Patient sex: F
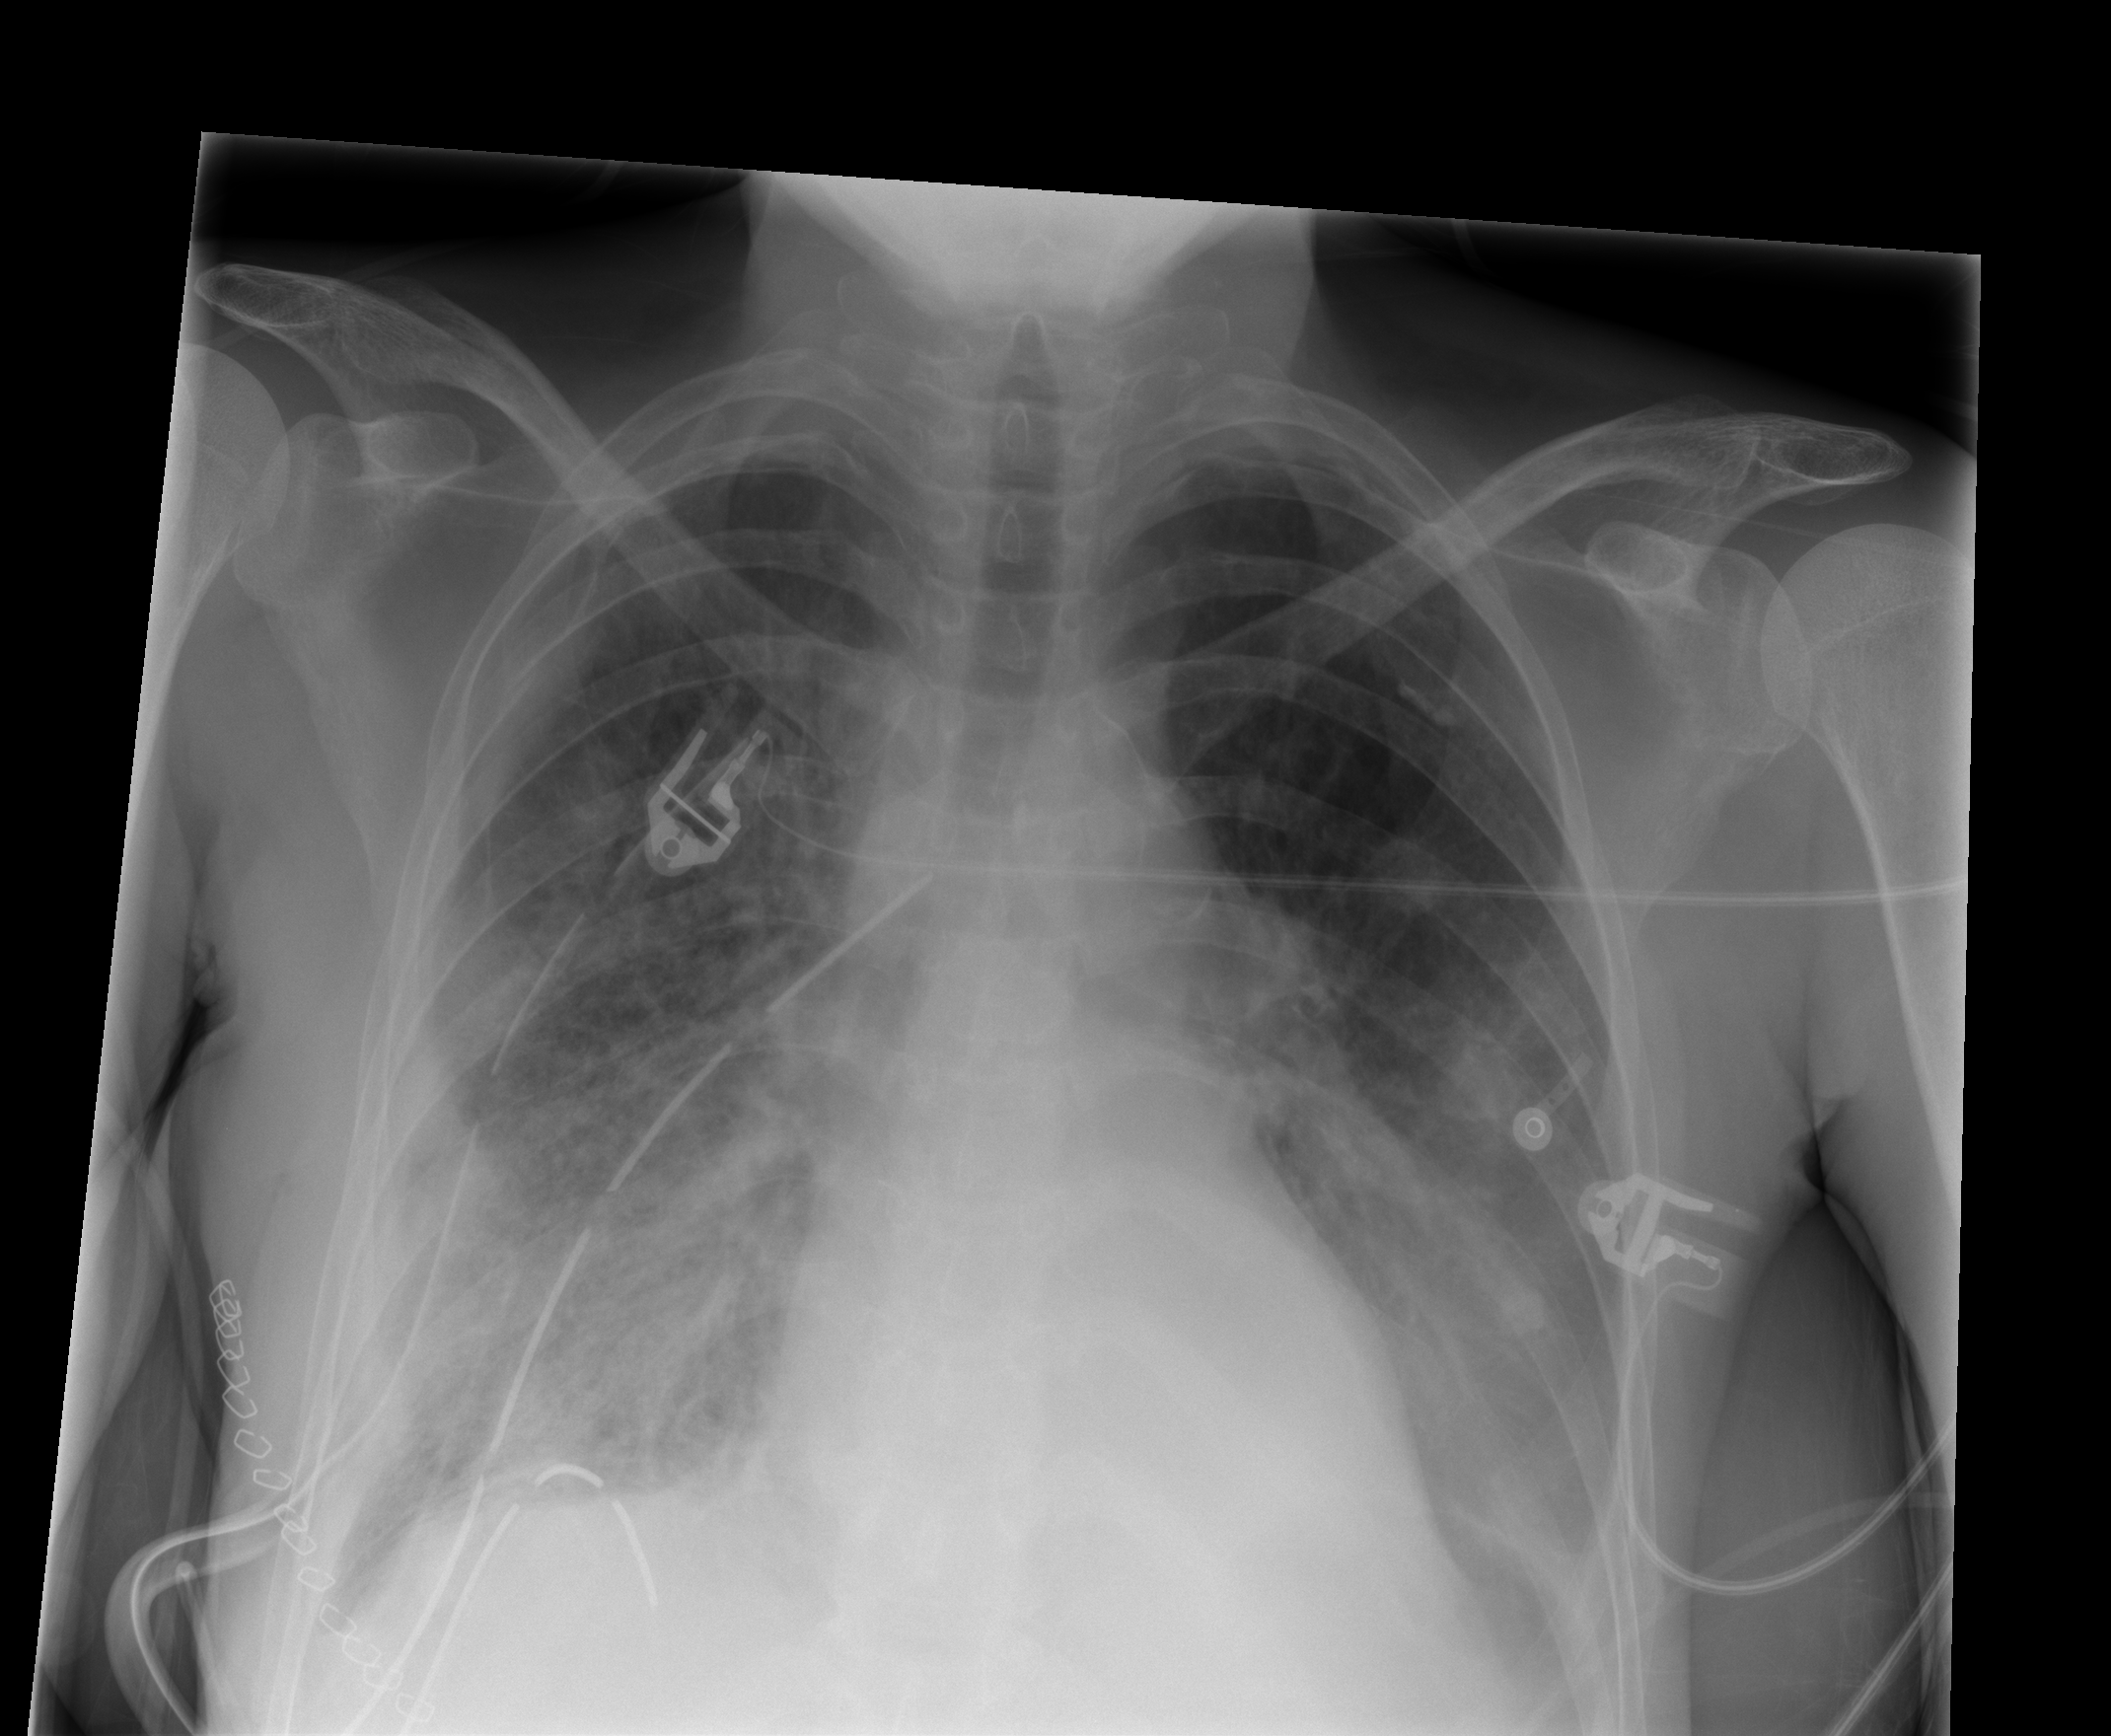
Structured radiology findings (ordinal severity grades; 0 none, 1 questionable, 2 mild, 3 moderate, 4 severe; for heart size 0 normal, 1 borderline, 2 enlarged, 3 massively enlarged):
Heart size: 0
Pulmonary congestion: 0
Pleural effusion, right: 1
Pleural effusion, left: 1
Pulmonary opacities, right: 2
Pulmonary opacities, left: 0
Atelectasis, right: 3
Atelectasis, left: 2